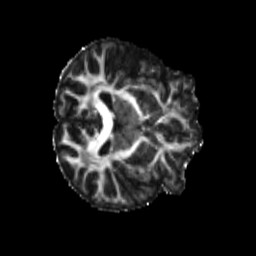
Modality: FA
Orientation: axial
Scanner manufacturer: siemens
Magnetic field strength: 3 T
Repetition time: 4 s
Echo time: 0.0594 s